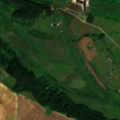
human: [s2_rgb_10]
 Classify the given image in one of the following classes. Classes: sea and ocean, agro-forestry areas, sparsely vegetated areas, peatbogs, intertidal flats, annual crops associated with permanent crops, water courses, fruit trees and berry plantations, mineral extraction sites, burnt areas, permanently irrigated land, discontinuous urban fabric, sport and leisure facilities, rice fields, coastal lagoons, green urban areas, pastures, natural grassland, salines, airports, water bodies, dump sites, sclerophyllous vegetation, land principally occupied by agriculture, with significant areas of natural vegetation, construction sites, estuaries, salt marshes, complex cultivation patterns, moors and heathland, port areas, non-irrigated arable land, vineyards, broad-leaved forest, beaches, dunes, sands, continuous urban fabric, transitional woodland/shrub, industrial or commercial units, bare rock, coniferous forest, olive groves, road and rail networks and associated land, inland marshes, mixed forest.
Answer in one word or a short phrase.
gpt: non-irrigated arable land, pastures, complex cultivation patterns, land principally occupied by agriculture, with significant areas of natural vegetation, broad-leaved forest, transitional woodland/shrub